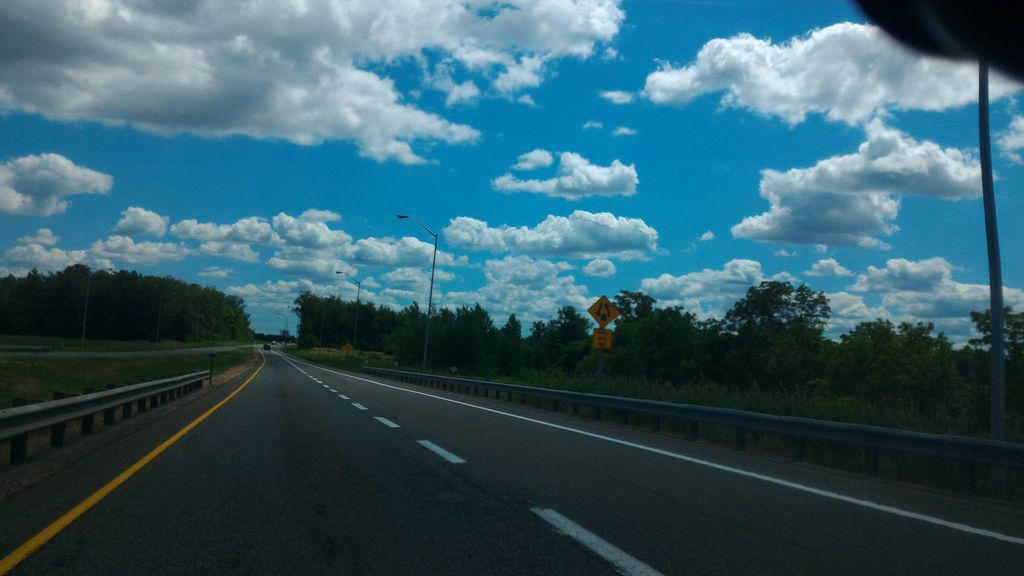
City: hamilton